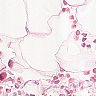
Metastatic tissue present: no